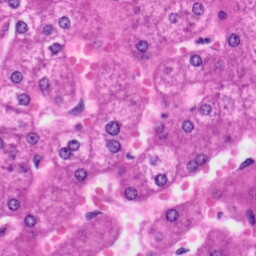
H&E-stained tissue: Liver